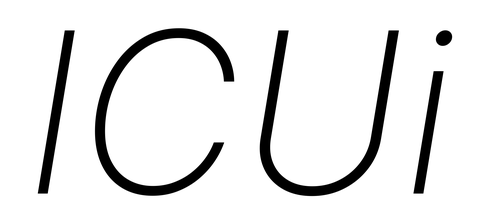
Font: Inter-Italic_ExtraLight_Italic